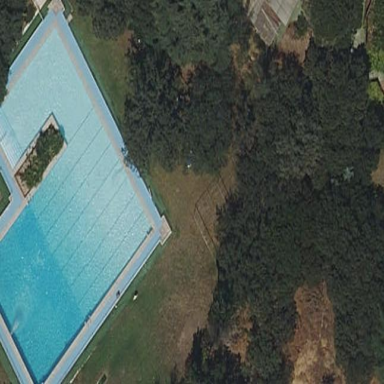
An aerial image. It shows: Swimming pool located in leisure land.